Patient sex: M
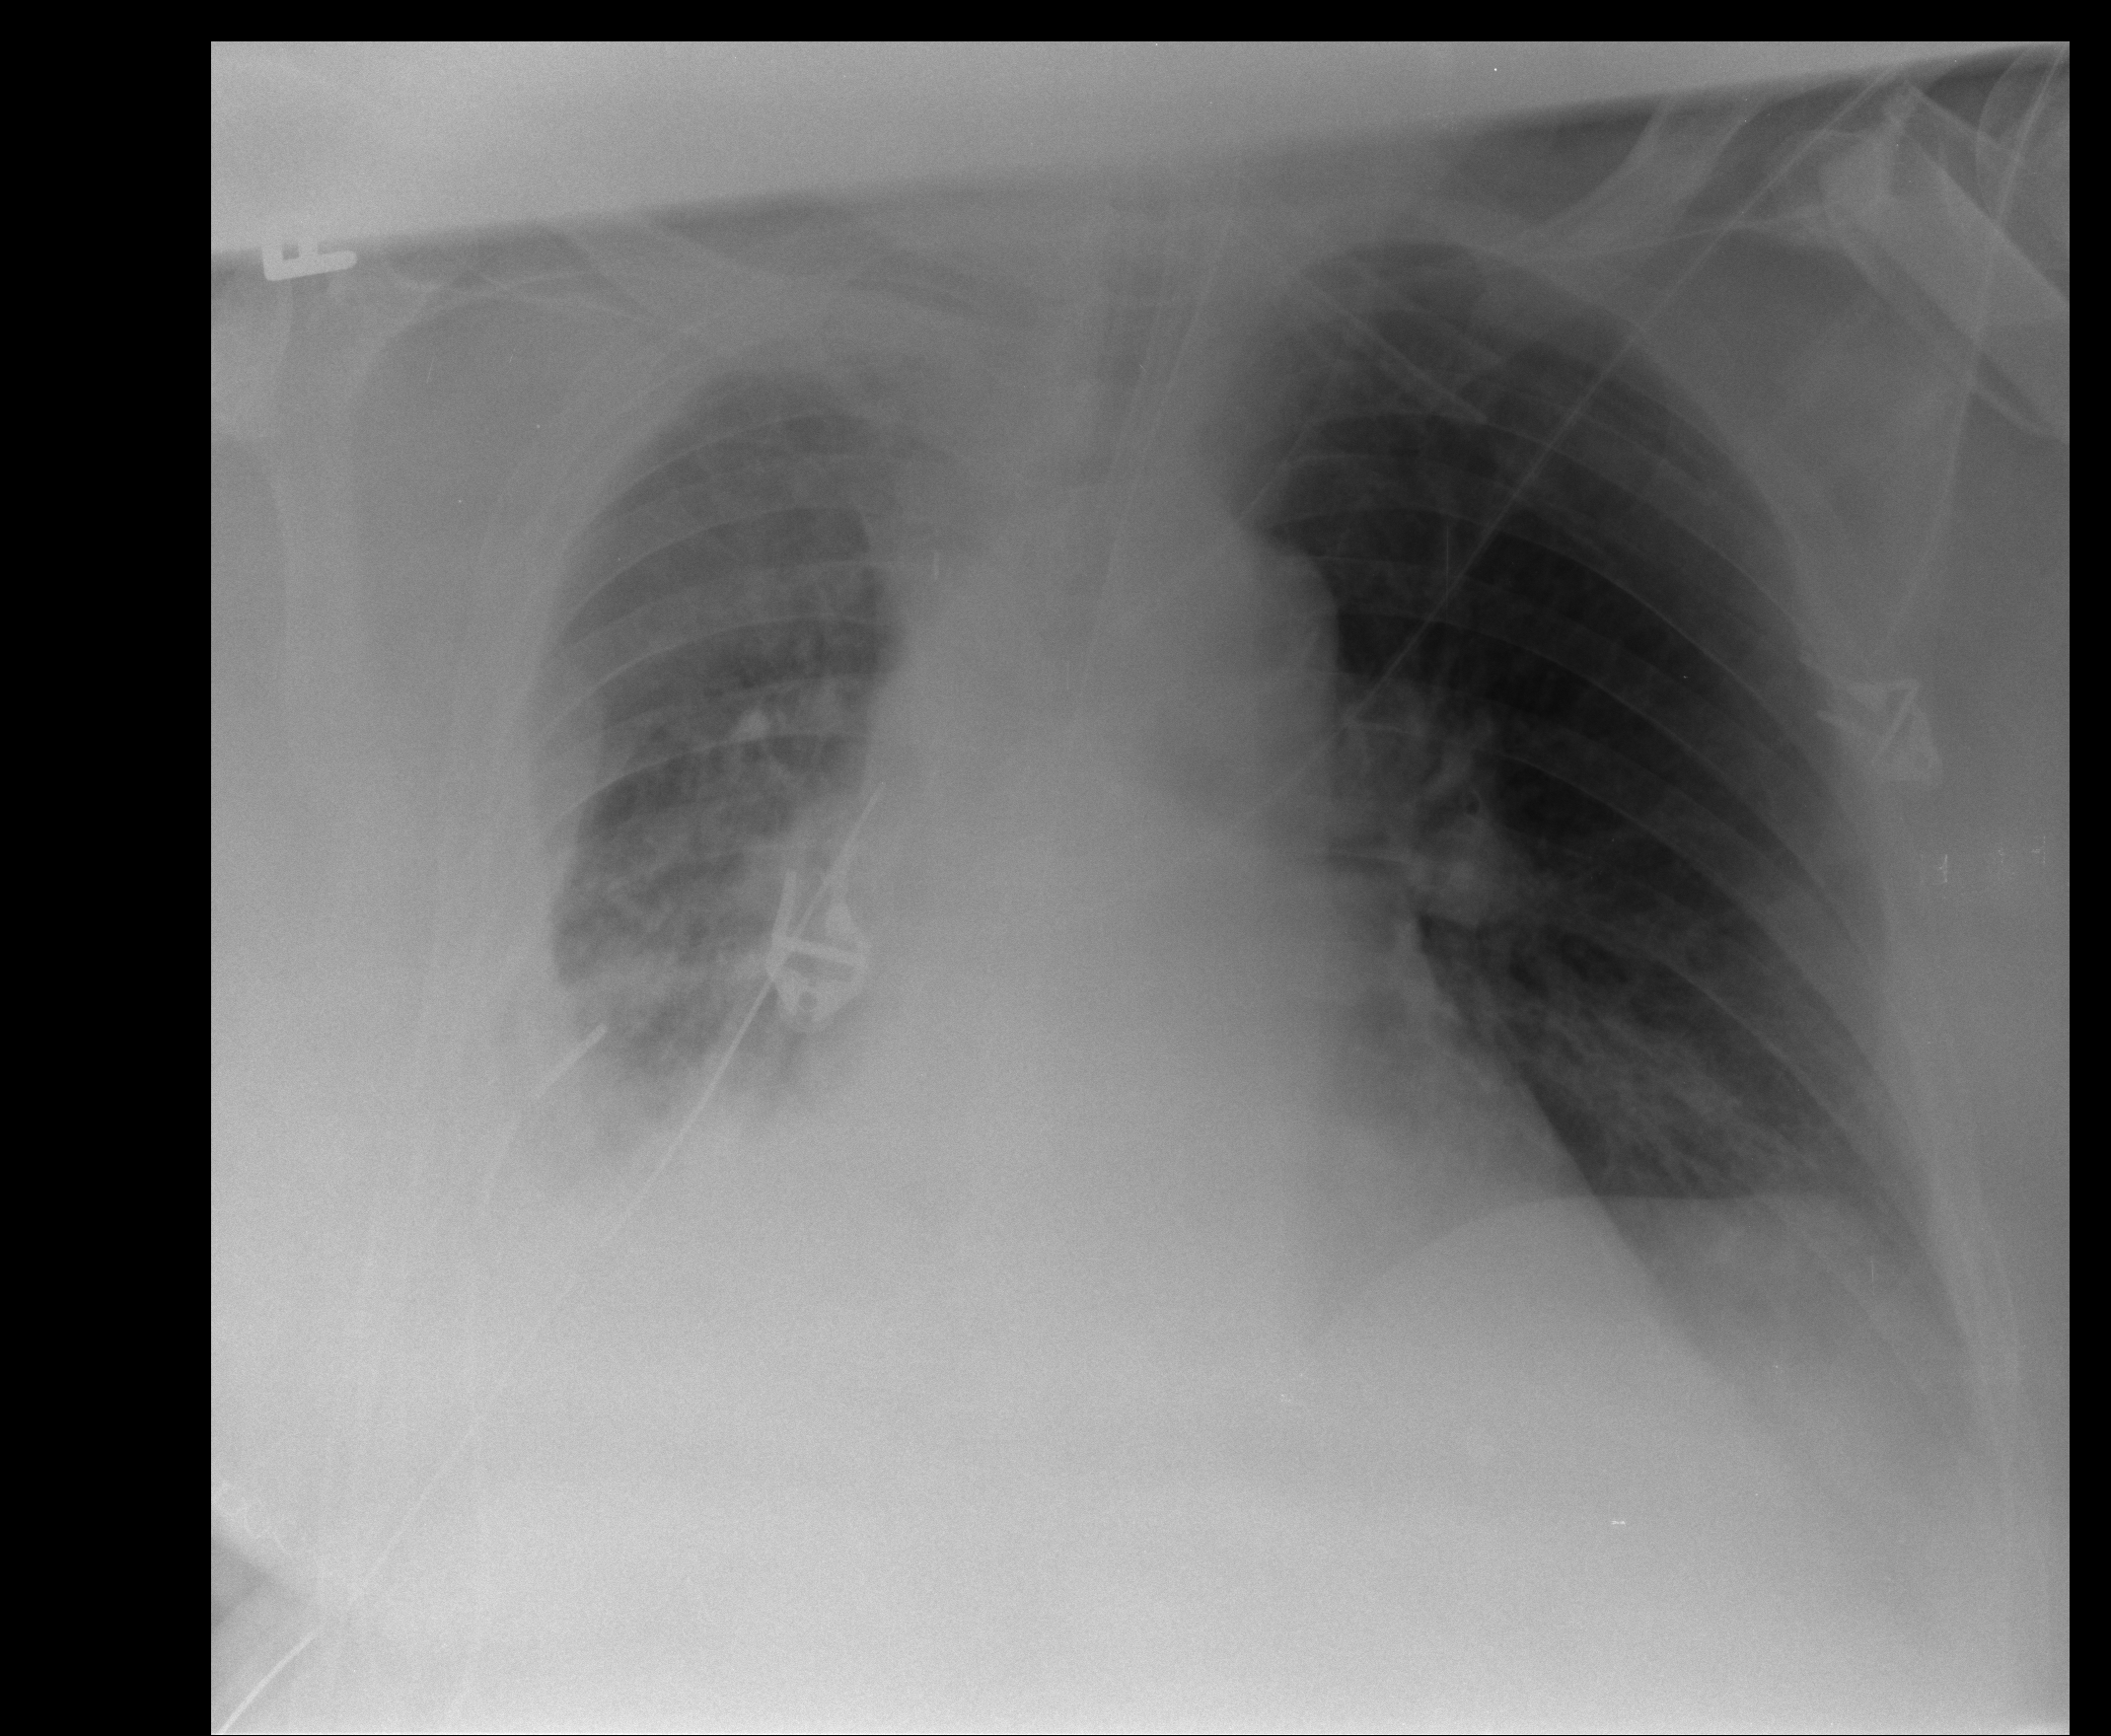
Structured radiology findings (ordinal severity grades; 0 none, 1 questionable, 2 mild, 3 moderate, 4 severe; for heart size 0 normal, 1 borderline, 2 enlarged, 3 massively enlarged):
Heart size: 2
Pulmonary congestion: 1
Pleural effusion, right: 2
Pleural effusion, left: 1
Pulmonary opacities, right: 2
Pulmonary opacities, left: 1
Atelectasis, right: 3
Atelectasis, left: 2